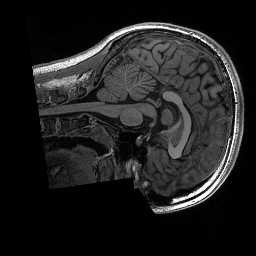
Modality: T1w
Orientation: sagittal
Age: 20
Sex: female
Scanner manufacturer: siemens
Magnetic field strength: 3 T
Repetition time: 2.53 s
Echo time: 0.0033 s